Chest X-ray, AP view. Patient: 73 years old, sex M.
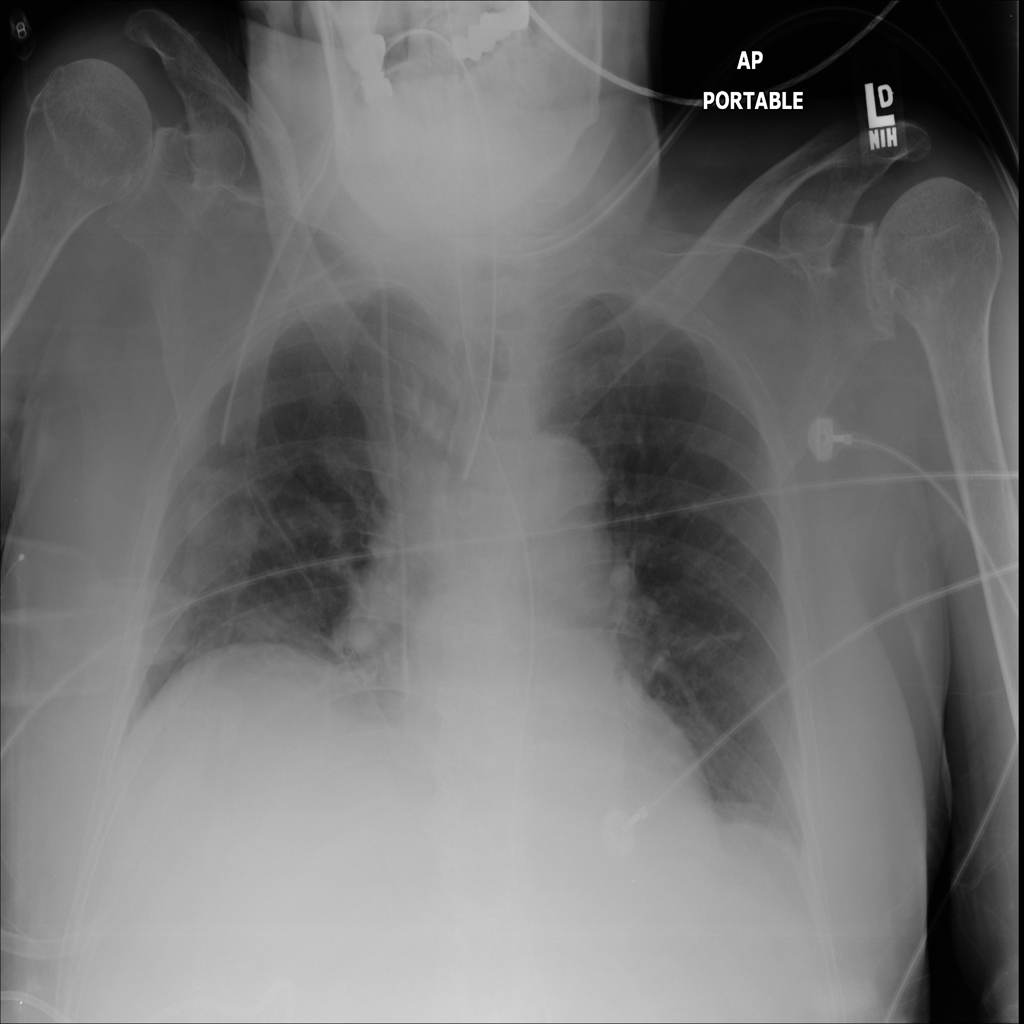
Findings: Atelectasis